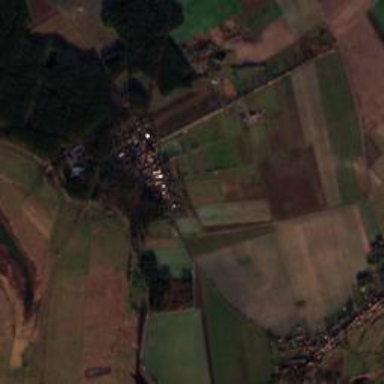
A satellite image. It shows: Village.